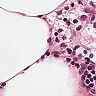
Metastatic tissue present: no